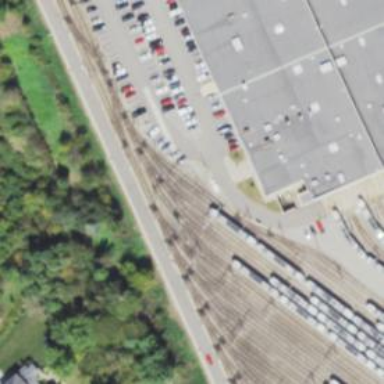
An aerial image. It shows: Light rail service yard with electrified contact lines.